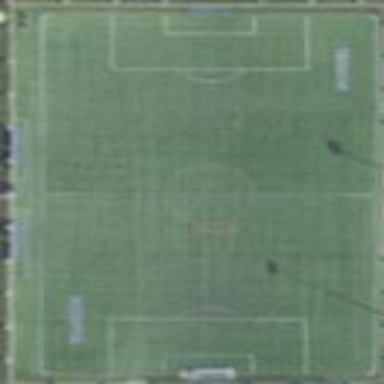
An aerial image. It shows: Artificial turf pitch used for soccer and lacrosse activities.